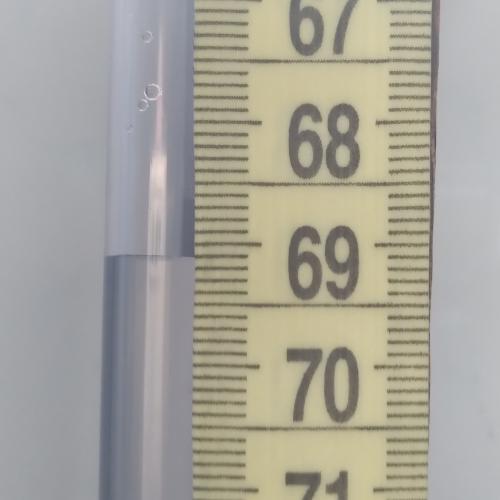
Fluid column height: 69.1 cm